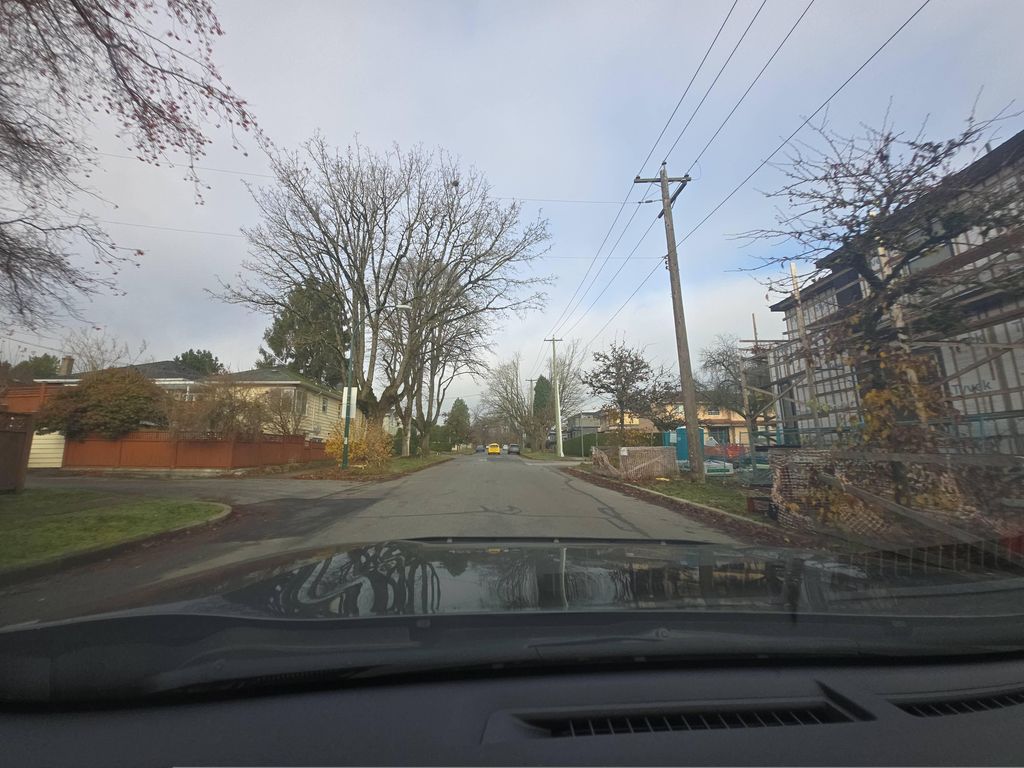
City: vancouver